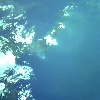
Label: water